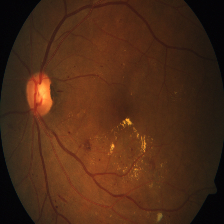
Diabetic retinopathy grade: Severe